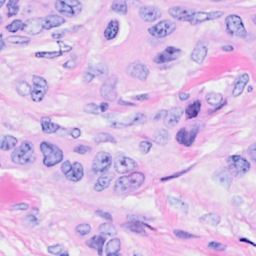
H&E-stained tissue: Breast